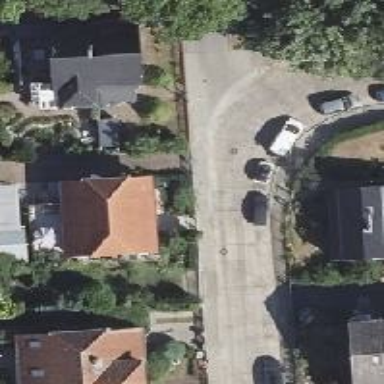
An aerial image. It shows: Residential road with concrete surface and sidewalks on both sides.